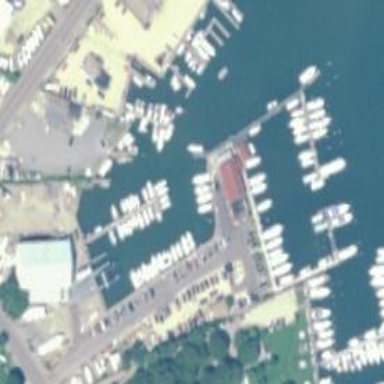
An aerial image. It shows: Man-made pier.